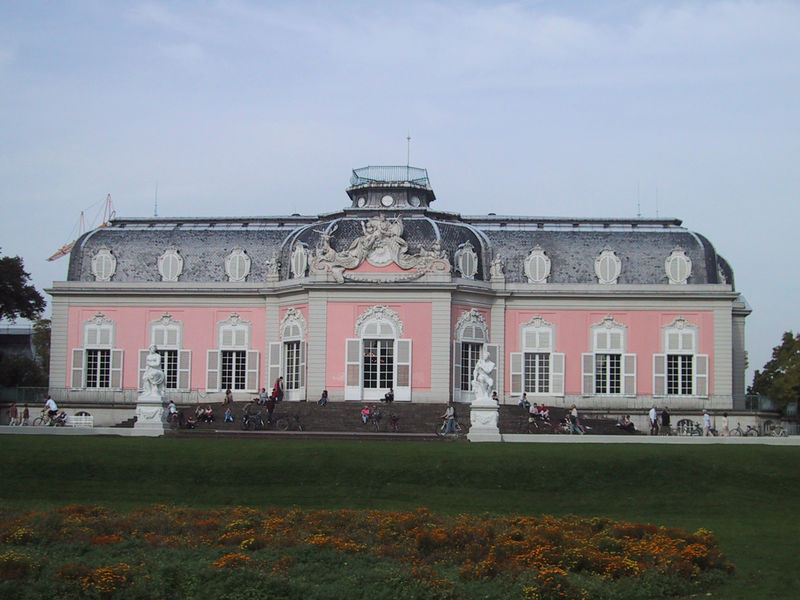
Titel: Schloß Benrath
Künstler: Nicolas de Pigage
Standort: Düsseldorf, Schloß Benrath (EU - D - NRW)
Schlagwörter: blau, dunkel, himmel, mann, weiß, blumen, fenster, hell, männer, schwarz, dach, gebäude, haus, rasen, schloss, wiese, architektur, barock, lang, rosa, turm, vorbau, garten, statue, terrasse, farbig, besucher, figuren, rundbogen, treppe, tuer, stufen, grass, foto, pink, erker, sprossen, kran, dachfenster, fahrrad, villa, skulpturen, statuen, schiefer, beet, prunk, touristen, klappläden, ofoto, prunck